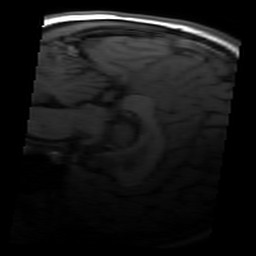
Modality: T1w
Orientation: sagittal